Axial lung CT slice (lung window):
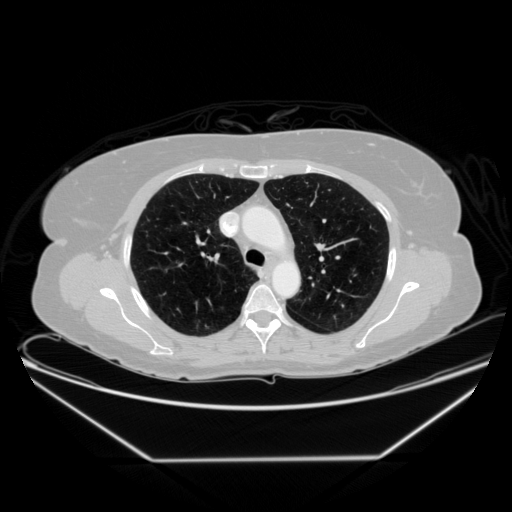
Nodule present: no